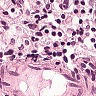
Metastatic tissue present: no